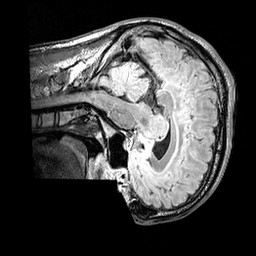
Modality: FLAIR
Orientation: sagittal
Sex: male
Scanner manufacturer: siemens
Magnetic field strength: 3 T
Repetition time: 5 s
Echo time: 0.395 s